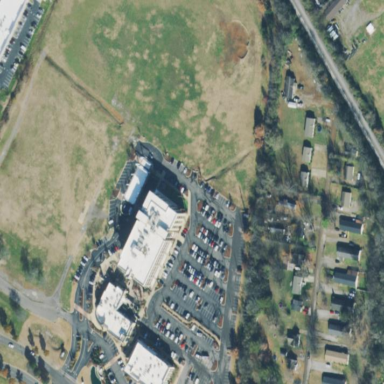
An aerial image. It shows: Mixed-use development in retail area.